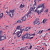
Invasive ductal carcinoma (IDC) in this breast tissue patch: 1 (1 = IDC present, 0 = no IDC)